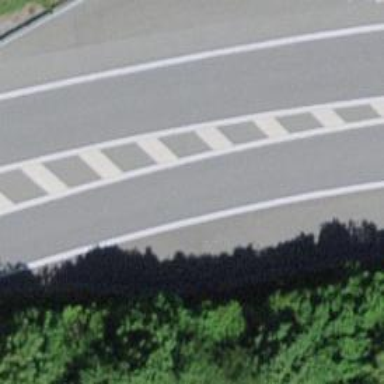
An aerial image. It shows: Asphalt road classified as trunk highway.